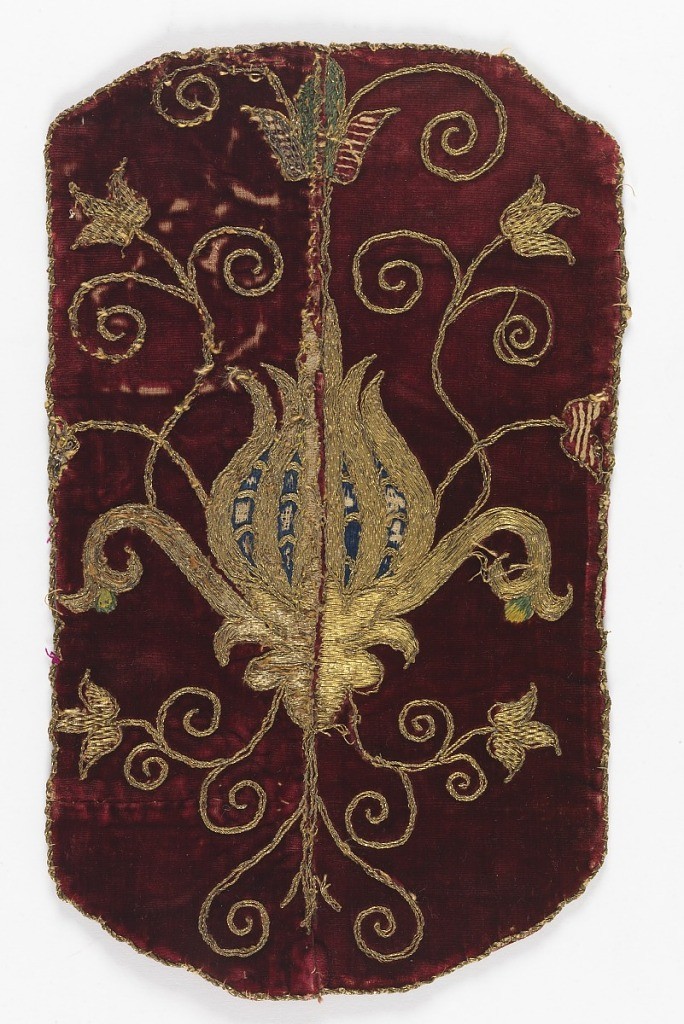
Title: Fragment
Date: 16th century
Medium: silk, metal thread Technique: appliqué and embroidery
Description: Pomegranate shape on two seamed pieces of velvet.